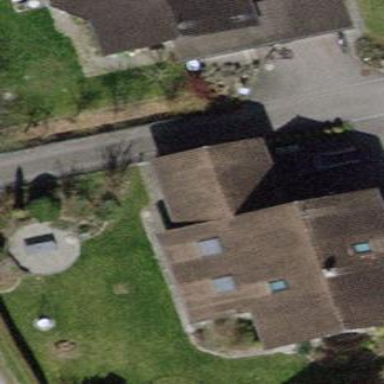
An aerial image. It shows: Garage building.